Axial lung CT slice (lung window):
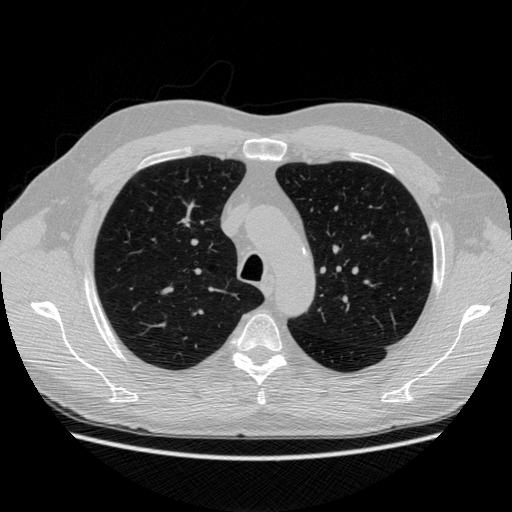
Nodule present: no